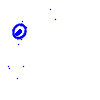
Particle: electron